Question: I know this question has been asked many times, but i have tried a lot with this code.
Following is my code:
'''
public List<CollegeDetail> GetCollege()
{
using (CollegeDataEntities context = new CollegeDataEntities())
{
var result = (from cs in context.CollegeDetails
select new CollegeDetail
{
CollegeName = cs.CollegeName,
CollegeAddress = cs.CollegeAddress,
ContactPerson = cs.ContactPerson,
ContactPersonPhoneNo = cs.ContactPersonPhoneNo,
ContactPersonEmailID = cs.ContactPersonEmailID,
FirstVisitDate = cs.FirstVisitDate,
State = cs.State,
City = cs.City,
FDP = cs.FDP,
CreatedBy = cs.CreatedBy
}).AsEnumerable().Select(x => new CollegeDetail{
x.CollegeName,
x.CollegeAddress,
x.ContactPerson,
x.ContactPersonPhoneNo,
x.ContactPersonEmailID,
x.FirstVisitDate,
x.State,
x.City,
x.FDP,
x.CreatedBy
}).ToList();
return result.ToList();
}
}
'''
Now after updating the code:
Updated Code:
'''
public List<CollegeDetail> GetCollege()
{
using (CollegeDataEntities context = new CollegeDataEntities())
{
var result = (from cs in context.CollegeDetails
select new CollegeDetail
{
CollegeName = cs.CollegeName,
CollegeAddress = cs.CollegeAddress,
ContactPerson = cs.ContactPerson,
ContactPersonPhoneNo = cs.ContactPersonPhoneNo,
ContactPersonEmailID = cs.ContactPersonEmailID,
FirstVisitDate = cs.FirstVisitDate,
State = cs.State,
City = cs.City,
FDP = cs.FDP,
CreatedBy = cs.CreatedBy
}).ToList();
return result;
}
}
'''
The following error is coming:

The error is coming on the context.
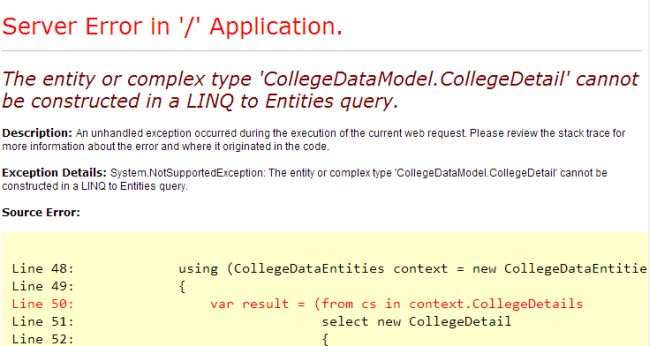
Answer: This is basically a mess. You have copied an answer from another question, without understanding what it does, changed it in a way that breaks the very thing that code was supposed to fix, and left the part of that code which was already broken (which the OP of the other question commented on).
The original thing you thought you wanted to do is this:
## Original non-working code
'''
var result = (from cs in context.CollegeDetails
select new CollegeDetail
{
CollegeName = cs.CollegeName,
// ...
CreatedBy = cs.CreatedBy
});
'''
As you found out, and so did the OP of <URL> you can't do this. You can't create entities like this, for reasons which are explained on that question - basically if you create an entity like this, it wouldn't be clear what the representation in the db was.
Unfortunately, rather than find that question, which has a pretty decent answer with a discussion of why it works that way, you found <URL> suggestion in the answer you copied from that question was
## Original broken answer to slightly different question
'''
var result = (from cs in context.CollegeDetails
select new
{
CollegeName = cs.CollegeName,
// ...
CreatedBy = cs.CreatedBy
}
)
.Select(c => new CollegeDetail
{
c.CollegeName,
// ...
c.CreatedBy
}
);
'''
The problem with this one is that they didn't use the names in the second constructor. They could have left out the names in the first constructor, since it's an anonymous type, but didn't. When they left them out in the second type it was interpreted as the other use of braces after a constructor, a collection initializer. Since 'CollegeDetail' is not a collection, it produced the error message you saw.
Now, the OP of that question pointed out that the answer didn't work (although 11 people voted it up). The answerer misunderstood the error message and added a completely unnecessary 'ToList()' to the end of the code. This wouldn't have fixed anything. Their final suggestion was:
## Revised, still broken answer to slightly different question
'''
var result = (from cs in context.CollegeDetails
select new
{
CollegeName = cs.CollegeName,
// ...
CreatedBy = cs.CreatedBy
}
)
.Select(c => new CollegeDetail
{
c.CollegeName,
// ...
c.CreatedBy
}
).ToList();
'''
You took this broken code, and for reasons known only to yourself, changed the anonymous type in the first 'select' to 'CollegeDetail'. (Perhaps you aren't familiar with anonymous types and thought it was a typo, or perhaps it was your typo.) This re-introduced the original problem, made the second 'select' redundant, and didn't fix the broken initializer.
## Incorrect, still broken copy of revised answer to slightly different question
'''
var result = (from cs in context.CollegeDetails
select new CollegeDetail
{
CollegeName = cs.CollegeName,
// ...
CreatedBy = cs.CreatedBy
}
)
.Select(c => new CollegeDetail
{
c.CollegeName,
// ...
c.CreatedBy
}
).ToList();
'''
You also have the unnecessary 'ToList' - note that in your case you then call 'ToList' on the result, immediately afterward. (So you have a redundant select and a redundant 'ToList()'. This happens a lot in cargo cult coding.)
Now, the two other answerers to this question, saw that your second select was pointless led to an error because of the broken initializer, and removed it. They didn't know what problem you used the double 'select' to try and solve, and so they just removed it, rather than help you with that problem. All this did was take you back to your original problem, the code which doesn't work because it maps an entity onto another entity. In other words, they fixed the completely spurious error that was introduced from the code you copied.
## Partial fix, still broken, of incorrect copy of revised answer to slightly different question aka original non-working code
'''
var result = (from cs in context.CollegeDetails
select new CollegeDetail
{
CollegeName = cs.CollegeName,
// ...
CreatedBy = cs.CreatedBy
});
'''
This is now a round-trip - all the answers to this question have so far achieved is to get you back to your original problem.
The solution for this is not to blindly copy code without understanding how it fixes the problem. Don't trust any answerer that posts any code without explaining how it solves the problem.
# If you 'just want the codez'
Put the field names back into the second 'select':
## Fixed code
'''
var result = (from cs in context.CollegeDetails
select new
{
CollegeName = cs.CollegeName,
// ...
CreatedBy = cs.CreatedBy
}
)
.Select(c => new CollegeDetail
{
CollegeName = c.CollegeName,
// ...
CreatedBy = c.CreatedBy
}
);
'''
You are free to take them out of the one though:
## Marginally neater fixed code
'''
var result = (from cs in context.CollegeDetails
select new
{
cs.CollegeName,
// ...
cs.CreatedBy
}
)
.Select(c => new CollegeDetail
{
CollegeName = c.CollegeName,
// ...
CreatedBy = c.CreatedBy
}
);
'''
Don't repeat 'ToList()' twice, unless you really want to. And think about doing what @Rawling suggested:
## What you probably wanted
'''
return context.CollegeDetails.ToList()
'''
You don't seem to be transforming the data, and it's not clear that you want to write anything back to the database. Unless you know this isn't what you want, it probably is.
# If you don't just want the codez
Make sure you know what an anonymous type is and how to use one. Make sure you know exactly what a lambda means. Find out what the difference between an 'IEnumerable' and a 'List' is, and what 'ToList' does. Learn about the Entity Framework, why an entity is different from an object, and how Linq to Entities (and Linq to SQL) work differently from Linq to Objects. (Jon Skeet's blog is the go-to for learning about Linq: <URL> Read my answer again, you will only be able to fix your own code when you understand how you got here. Good luck!